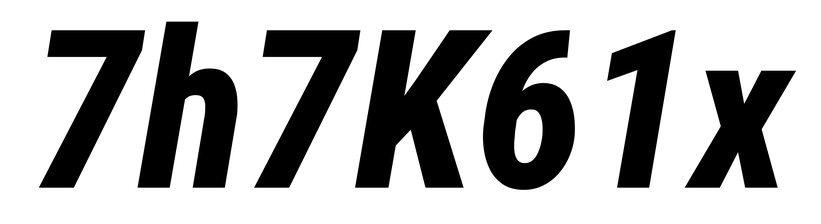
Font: Roboto-Italic_Condensed_ExtraBold_Italic